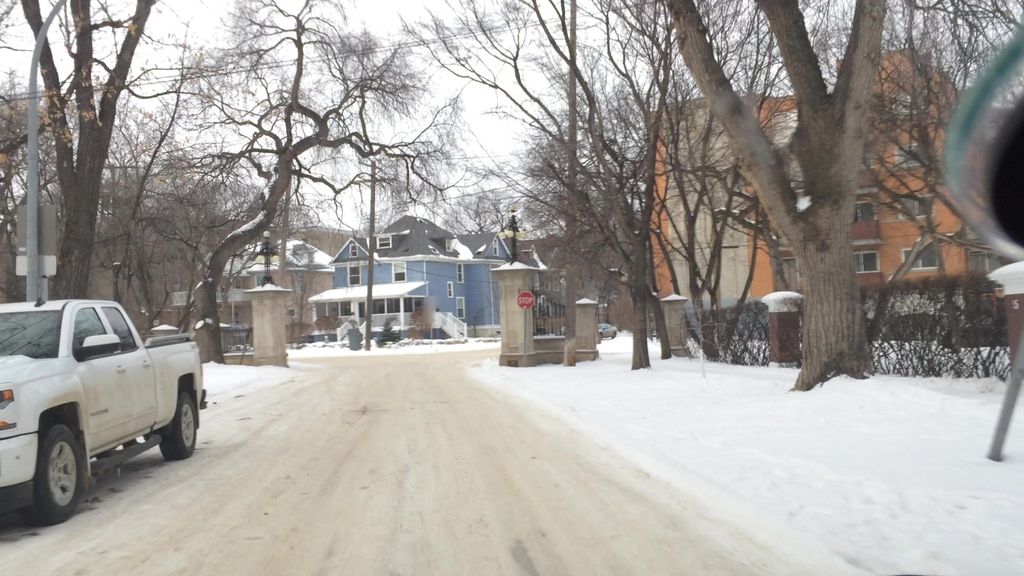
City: winnipeg